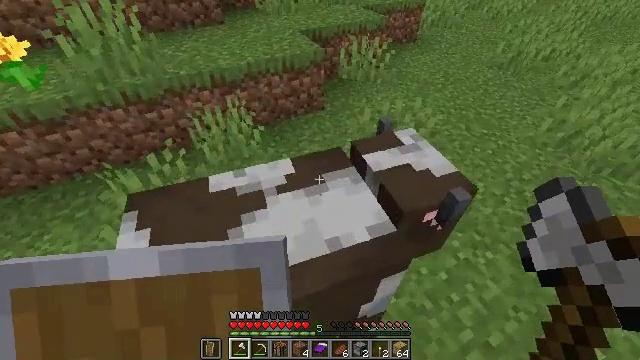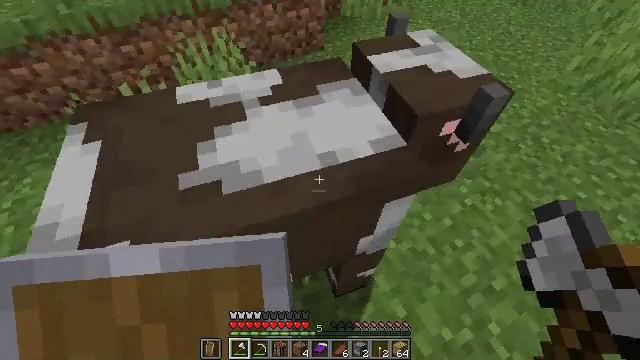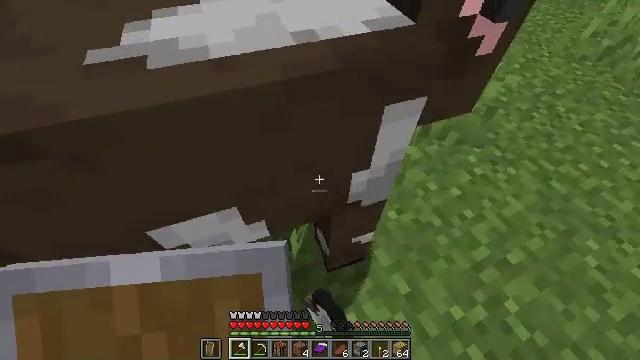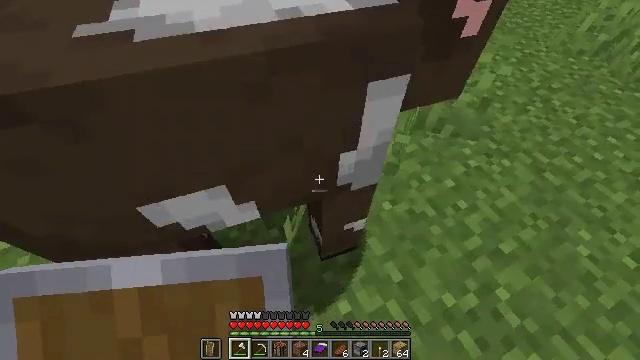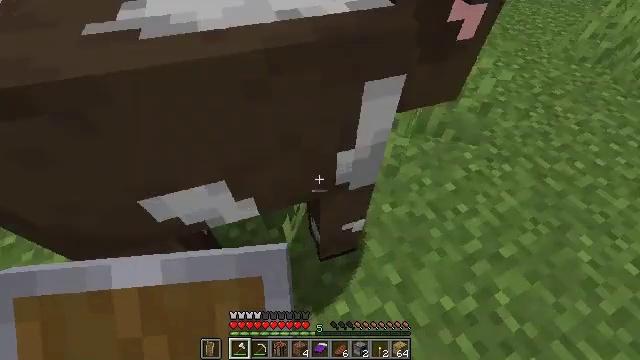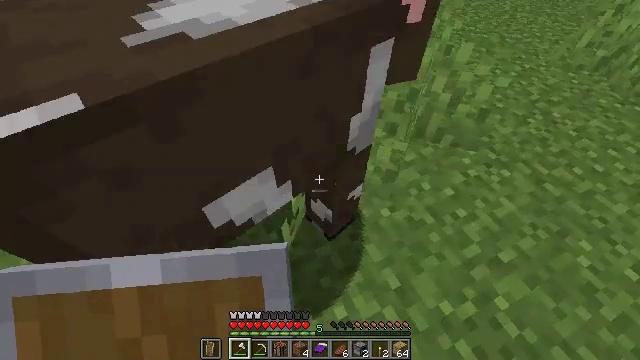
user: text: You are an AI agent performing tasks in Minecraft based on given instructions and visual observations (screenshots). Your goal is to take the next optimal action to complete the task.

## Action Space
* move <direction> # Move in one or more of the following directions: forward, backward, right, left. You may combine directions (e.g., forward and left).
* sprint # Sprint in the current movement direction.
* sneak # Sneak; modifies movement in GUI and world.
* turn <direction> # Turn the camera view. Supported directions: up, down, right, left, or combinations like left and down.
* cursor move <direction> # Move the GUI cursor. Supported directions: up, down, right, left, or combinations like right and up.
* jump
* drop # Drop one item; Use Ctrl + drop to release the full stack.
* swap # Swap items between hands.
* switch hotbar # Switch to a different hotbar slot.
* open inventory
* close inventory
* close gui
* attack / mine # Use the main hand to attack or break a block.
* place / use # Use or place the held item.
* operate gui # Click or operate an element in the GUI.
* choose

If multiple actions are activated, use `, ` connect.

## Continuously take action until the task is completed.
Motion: motion action
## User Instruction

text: Kill mobs.
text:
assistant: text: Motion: move back, turn down, attack / mine
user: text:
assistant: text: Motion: move back, attack / mine
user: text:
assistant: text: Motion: attack / mine
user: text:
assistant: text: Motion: turn left and up, attack / mine
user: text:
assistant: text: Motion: turn up
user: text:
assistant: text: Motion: no_op